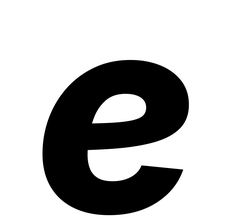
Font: Inter-Italic_ExtraBold_Italic